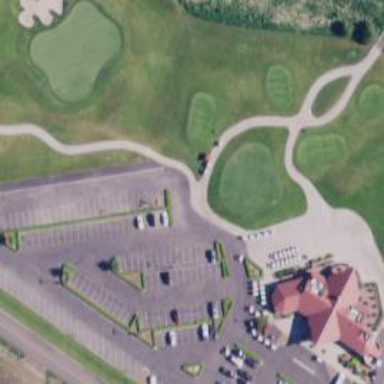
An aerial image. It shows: Grassy area designated as golf tee.